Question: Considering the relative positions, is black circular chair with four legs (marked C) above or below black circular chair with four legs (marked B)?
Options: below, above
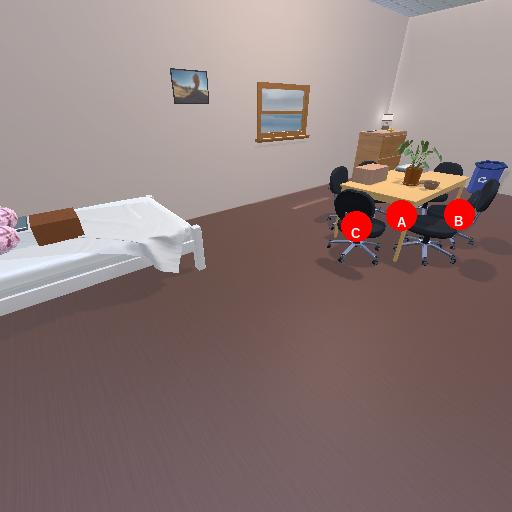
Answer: below